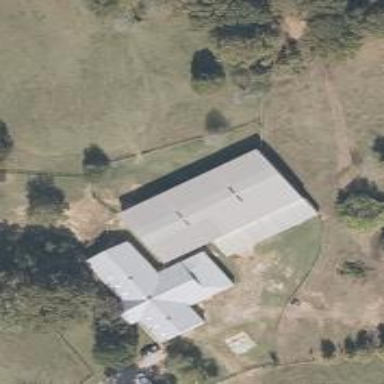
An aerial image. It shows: Stable.